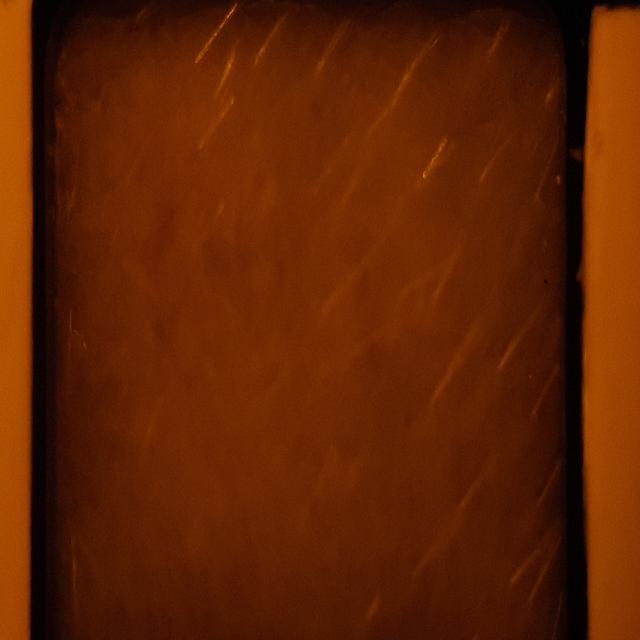
Canine dermatitis — inflammation of the skin presenting with erythema, pruritus, papules, and excoriation. May be allergic, contact, or atopic in origin.